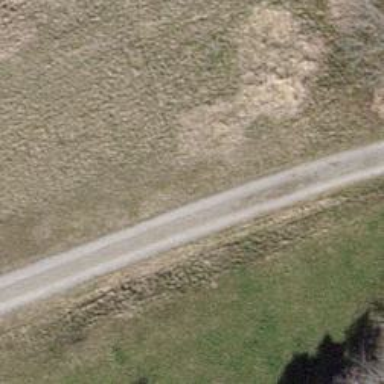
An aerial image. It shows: Gravel track of grade3 type.